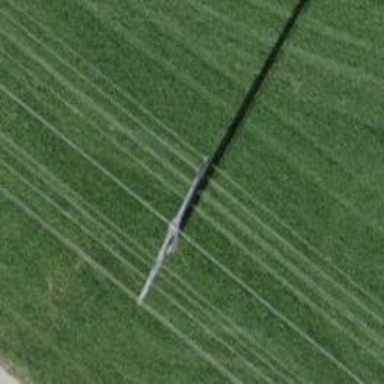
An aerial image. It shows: There are 10 cables for the power line.